Question: The output that I am getting is displayed in the picture:

I wish to increment/decrement the counter on Icon click and display the count of a specific Item. However, On clicking, the counts of all items (generated from the DB using Future builder) are getting refreshed and all the counts are getting updated.
'''
import 'dart:convert';
import 'package:flutter/material.dart';
import 'package:http/http.dart' as http;
class Pollwall extends StatefulWidget {
@override
_PollwallState createState() => _PollwallState();
}
class _PollwallState extends State<Pollwall> {
int _itemCount = 0;
@override
void initState() {
super.initState();
}
_fetchData() async {
final response = await http.get('My Cloud IP Address');
var jsonData = json.decode(response.body);
return jsonData;
}
@override
Widget build(BuildContext context) {
return new Scaffold(
appBar: new AppBar(
backgroundColor: Colors.teal,
title: new Text("Polling"),
),
body: Padding(
padding: const EdgeInsets.all(0.0),
child: Container(
color: Colors.teal,
child: new FutureBuilder(
future: _fetchData(), // a Future<String> or null
builder: (BuildContext context, AsyncSnapshot snapshot) {
if (snapshot.connectionState == ConnectionState.waiting) {
return Container(
child: Center(
child: new CircularProgressIndicator(
backgroundColor: Colors.white,
),
));
}
if (snapshot.hasError) {
return Center(
child: new Text('Error ${snapshot.error}'),
);
} else {
return Center(
child: Padding(
padding: const EdgeInsets.fromLTRB(5.0, 8.0, 5.0, 8.0),
child: ListView.builder(
itemCount: snapshot.data?.length ?? 0,
itemBuilder: (BuildContext context, int index) {
var parsedDate =
DateTime.parse(snapshot.data[index]["Date"]);
return Padding(
padding:
const EdgeInsets.symmetric(vertical: 5.0),
child: new Card(
color: Colors.teal[600],
child: Column(
children: <Widget>[
ListTile(
title: new Text(
timeAgo(parsedDate),
style: TextStyle(
color: Colors.white,
fontSize: 12.0,
),
),
),
Row(
mainAxisAlignment:
MainAxisAlignment.spaceAround,
children: <Widget>[
_itemCount != 0
? new IconButton(
icon: new Icon(Icons.remove),
onPressed: () => setState(
() => _itemCount--),
)
: new Container(),
new Text(_itemCount.toString()),
new IconButton(
icon: new Icon(Icons.add),
onPressed: () =>
setState(() => _itemCount++))
],
),
],
)),
);
// );
}),
),
);
}
}),
),
),
);
}
}
'''
I used Cards for Displaying the Items data. If the user clicks add ICON only that specific count should be updated.
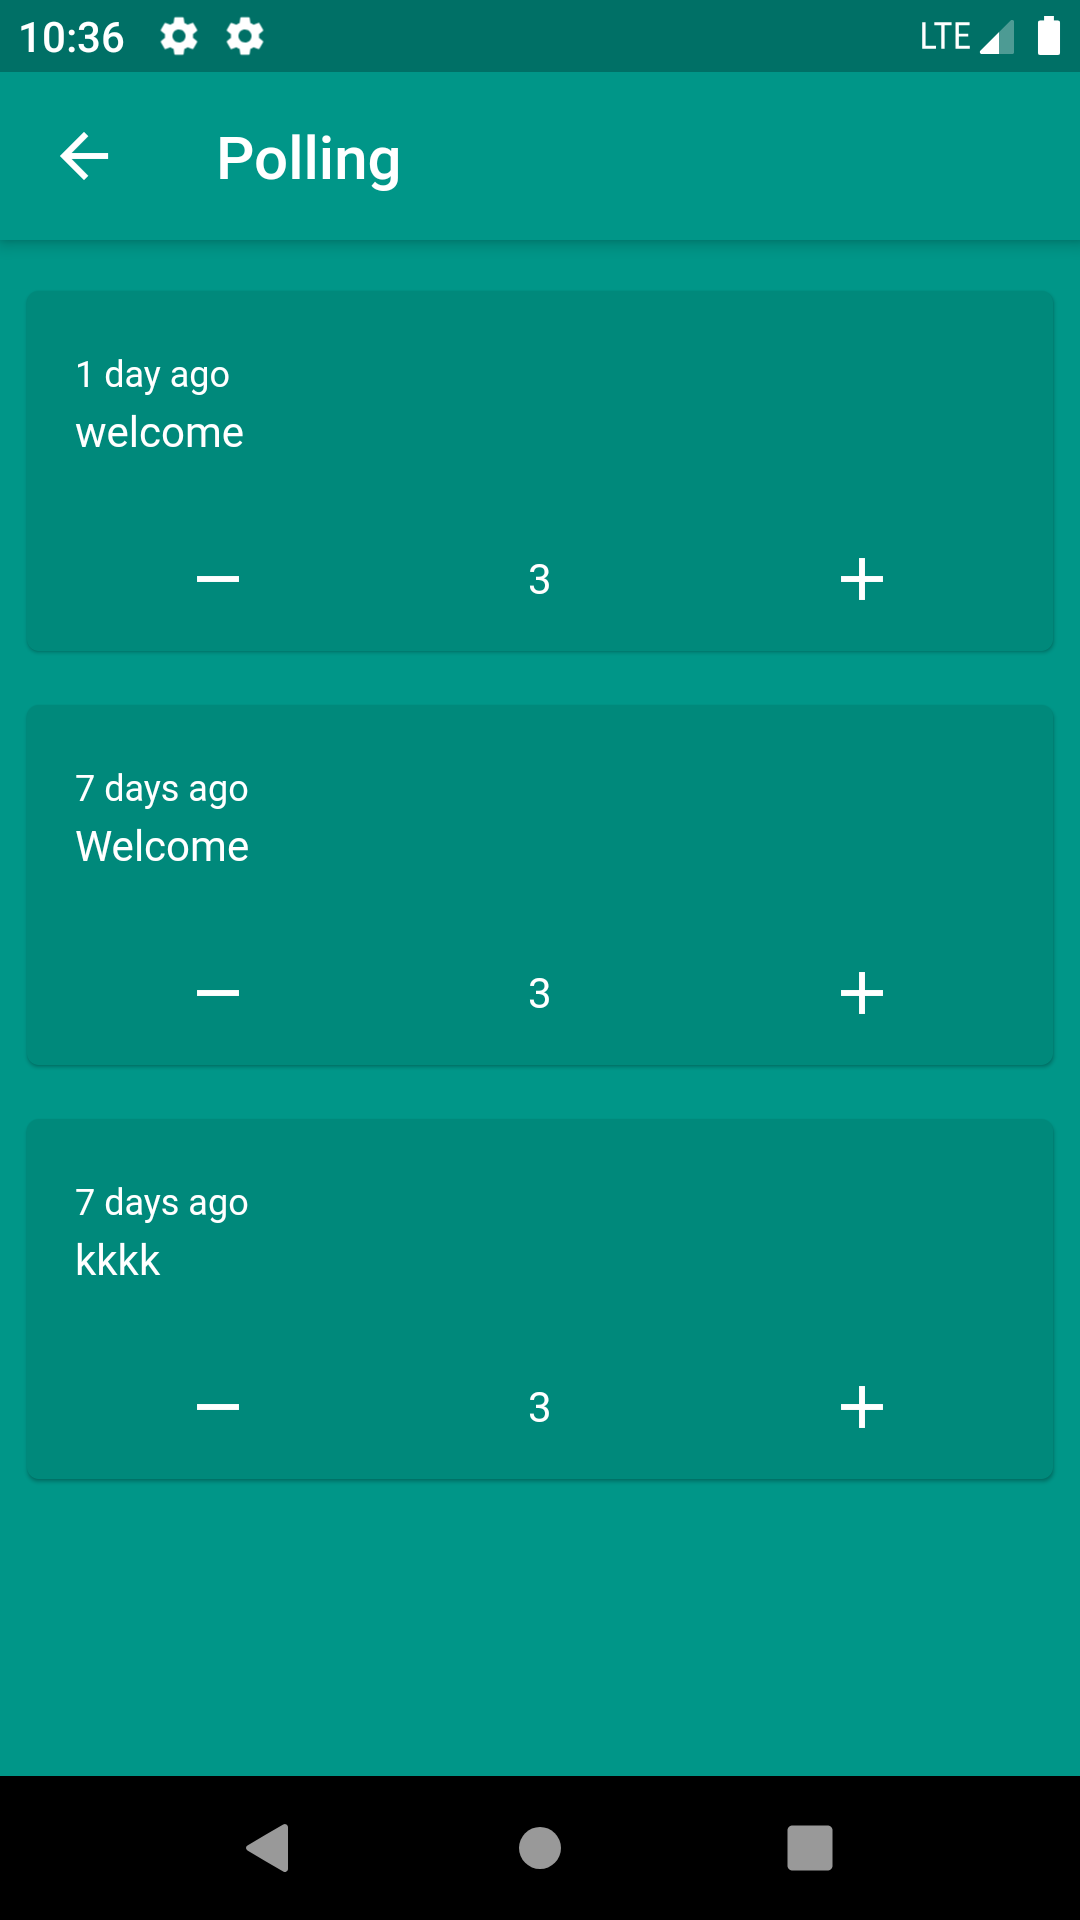
Answer: Your counter is reset because the _itemCount variable is in the _PollwallState class. You need to create a class for item, which will have its own _itemCount variable.
Pollwall widget:
'''
class _PollwallState extends StatelessWidget {
_fetchData() async {
final response = await http.get('My Cloud IP Address');
var jsonData = json.decode(response.body);
return jsonData;
}
@override
Widget build(BuildContext context) {
return new Scaffold(
appBar: new AppBar(
backgroundColor: Colors.teal,
title: new Text("Polling"),
),
body: Padding(
padding: const EdgeInsets.all(0.0),
child: Container(
color: Colors.teal,
child: new FutureBuilder(
future: _fetchData(), // a Future<String> or null
builder: (BuildContext context, AsyncSnapshot snapshot) {
if (snapshot.connectionState == ConnectionState.waiting) {
return Container(
child: Center(
child: new CircularProgressIndicator(
backgroundColor: Colors.white,
),
));
}
if (snapshot.hasError) {
return Center(
child: new Text('Error ${snapshot.error}'),
);
} else {
return Center(
child: Padding(
padding: const EdgeInsets.fromLTRB(5.0, 8.0, 5.0, 8.0),
child: ListView.builder(
itemCount: snapshot.data?.length ?? 0,
itemBuilder: (BuildContext context, int index) {
var parsedDate = DateTime.parse(snapshot.data[index]["Date"]);
return PollwallItem(parsedDate: parsedDate);
}),
),
);
}
}),
),
),
);
}
}
'''
Item widget:
'''
class PollwallItem extends StatefulWidget {
final var parsedDate;
const PollwallItem({Key key, this.parsedDate}) : super(key: key);
@override
_PollwallItemState createState() => _PollwallItemState();
}
class _PollwallItemState extends State<PollwallItem> {
int _itemCount = 0;
@override
Widget build(BuildContext context) {
return Padding(
padding: const EdgeInsets.symmetric(vertical: 5.0),
child: new Card(
color: Colors.teal[600],
child: Column(
children: <Widget>[
ListTile(
title: new Text(timeAgo(widget.parsedDate),
style: TextStyle(
color: Colors.white,
fontSize: 12.0,
),
),
),
Row(
mainAxisAlignment: MainAxisAlignment.spaceAround,
children: <Widget>[
_itemCount != 0
new IconButton(
icon: new Icon(Icons.remove),
onPressed: () => setState(
() => _itemCount--),
)
: new Container(),
new Text(_itemCount.toString()),
new IconButton(
icon: new Icon(Icons.add),
onPressed: () =>
setState(() => _itemCount++))
],
),
],
)),
);
}
}
'''